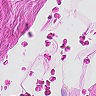
Metastatic tissue present: no